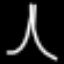
Label: The Eiffel Tower